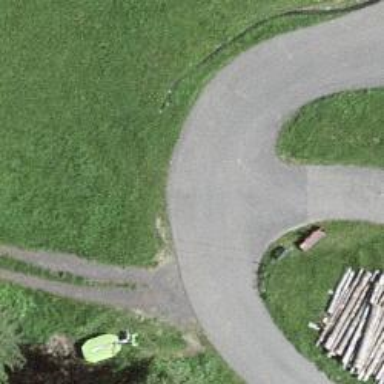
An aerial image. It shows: Well-maintained track road with grade 1 tracktype.